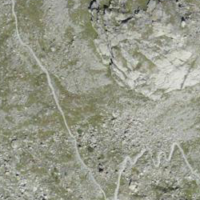
EUNIS habitat code: 31
Species observed at this site:
Phoenicurus ochruros
Erebia montana